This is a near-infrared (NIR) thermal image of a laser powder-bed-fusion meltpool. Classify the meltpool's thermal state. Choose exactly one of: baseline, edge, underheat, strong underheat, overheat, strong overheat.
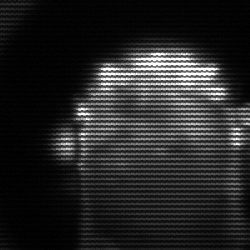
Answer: baseline